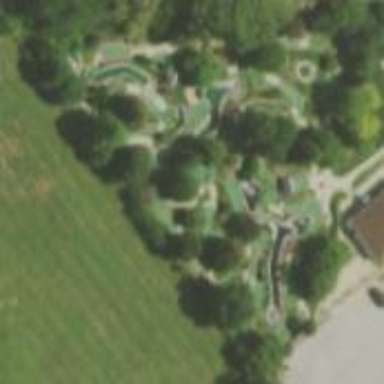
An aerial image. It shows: Miniature golf leisure land.